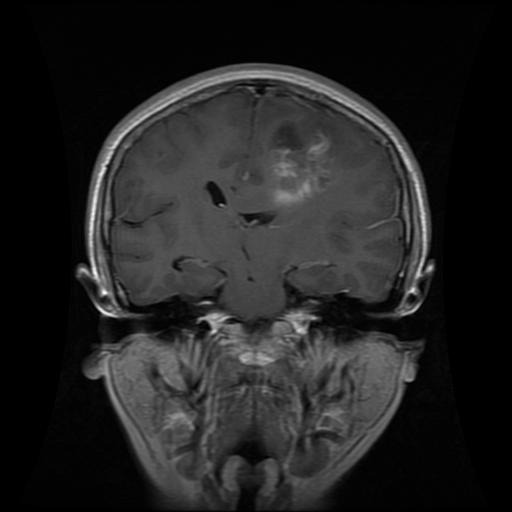
Label: glioma